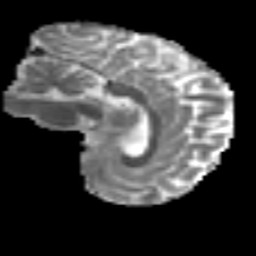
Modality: MD
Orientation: sagittal
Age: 23
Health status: ill
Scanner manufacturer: philips
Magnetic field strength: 3 T
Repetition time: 9 s
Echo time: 0.127 s